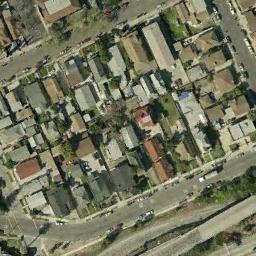
Label: residential